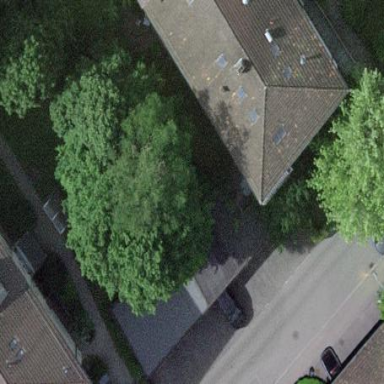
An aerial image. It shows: Group of garages.